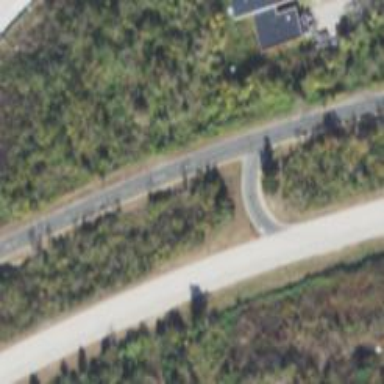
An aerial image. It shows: Secondary link road.